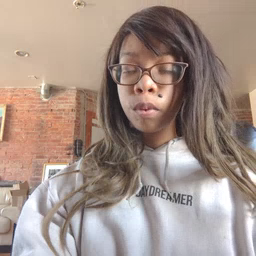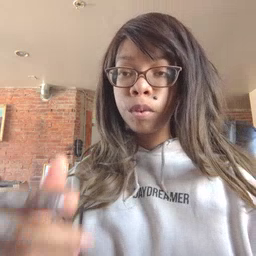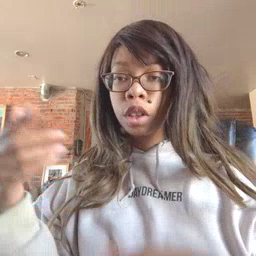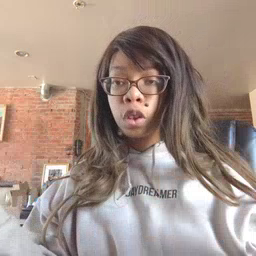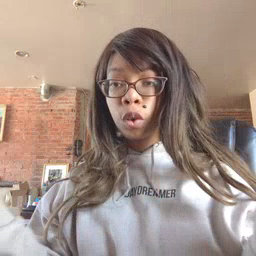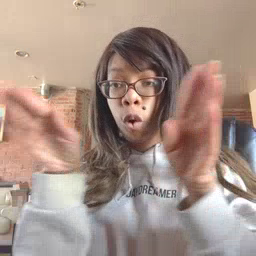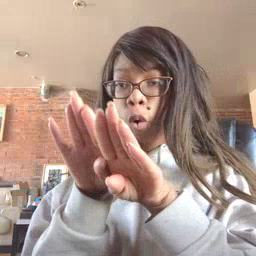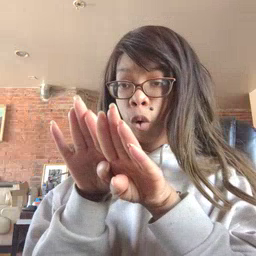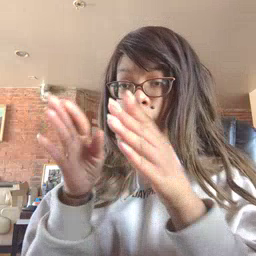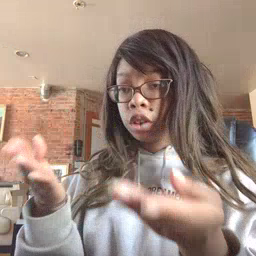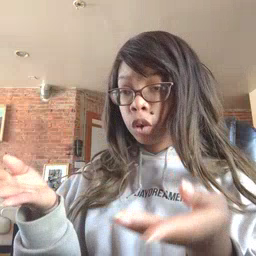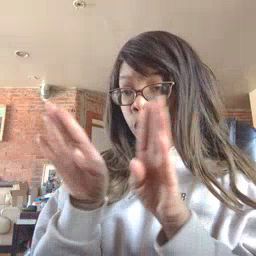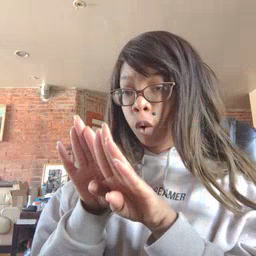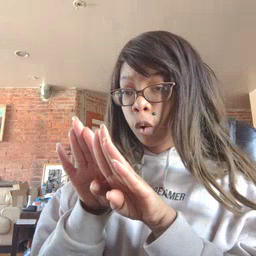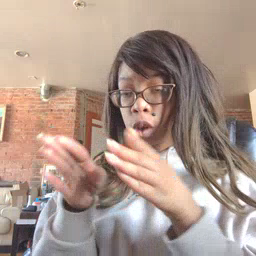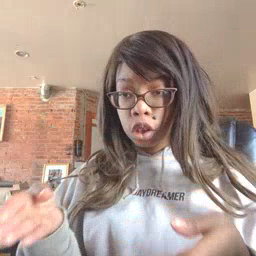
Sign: close